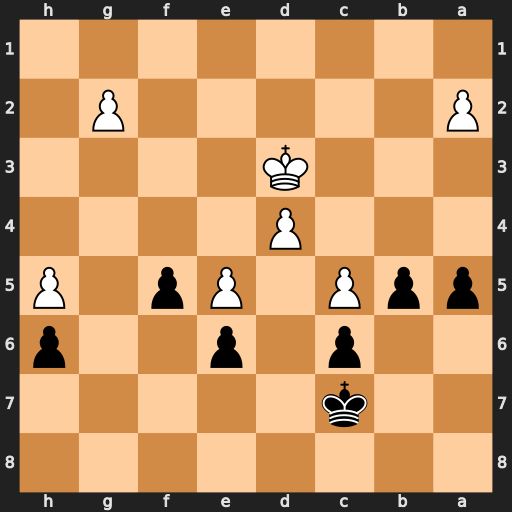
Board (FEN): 8/2k5/2p1p2p/ppP1Pp1P/3P4/3K4/P5P1/8
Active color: b
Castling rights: -
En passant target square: -
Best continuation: b4 Kc4 Kb7